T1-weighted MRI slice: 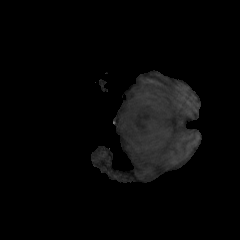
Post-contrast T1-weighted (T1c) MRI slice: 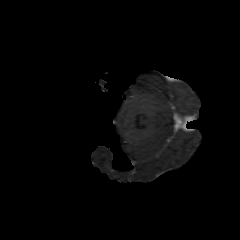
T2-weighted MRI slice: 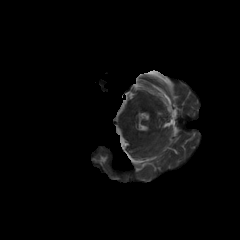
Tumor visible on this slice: no